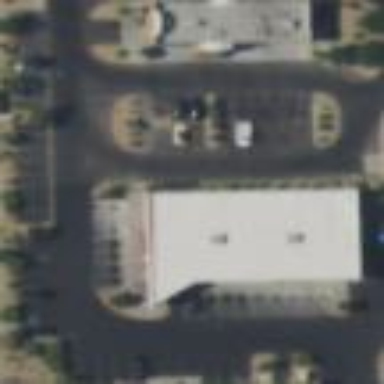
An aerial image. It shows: Parking area with surface.